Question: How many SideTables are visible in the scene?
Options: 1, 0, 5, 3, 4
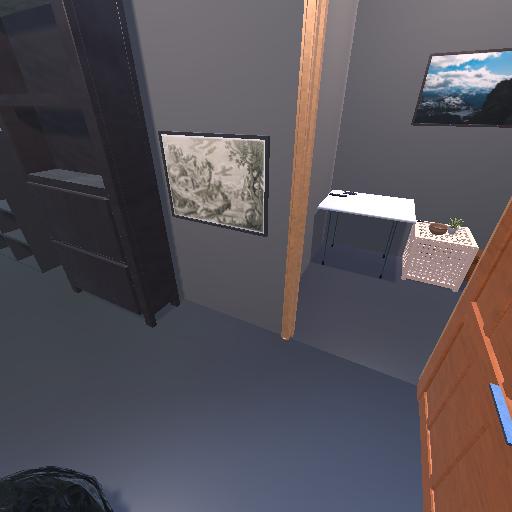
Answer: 1